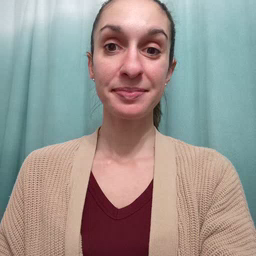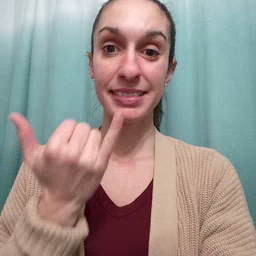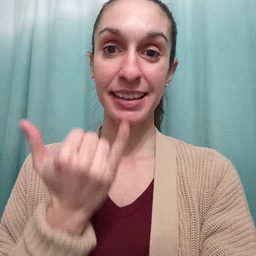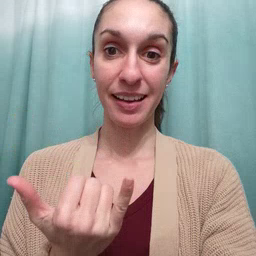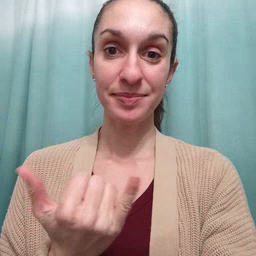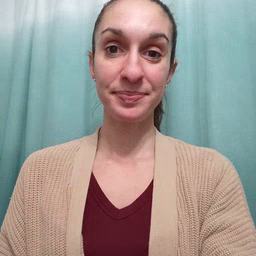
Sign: now